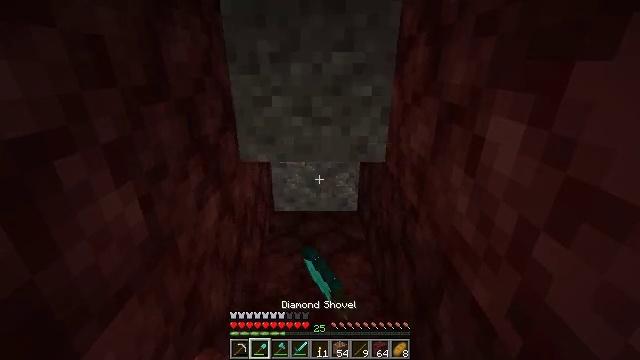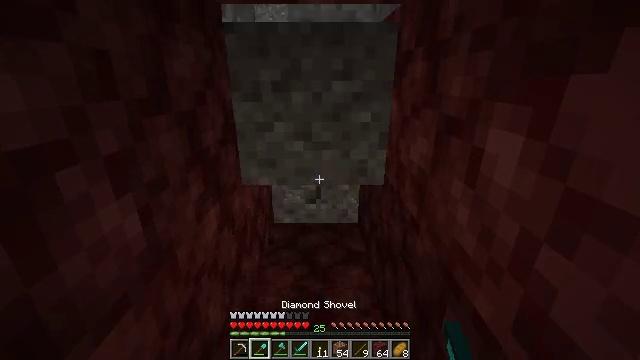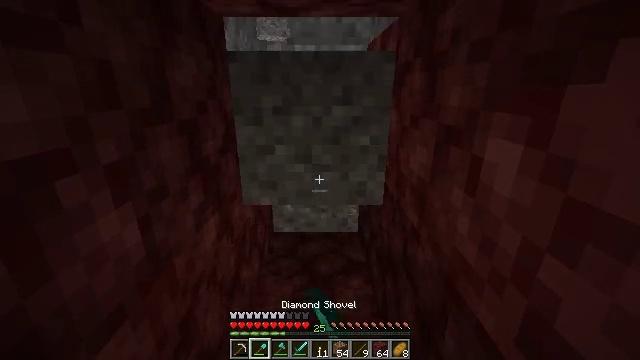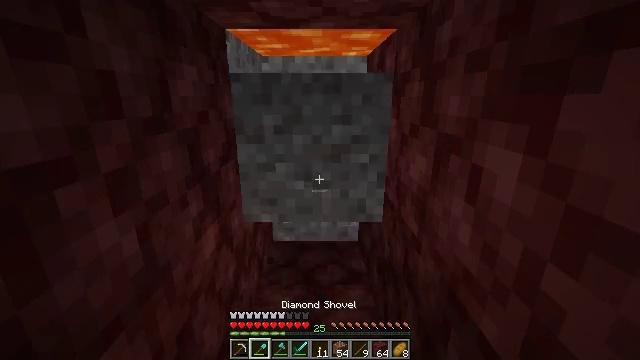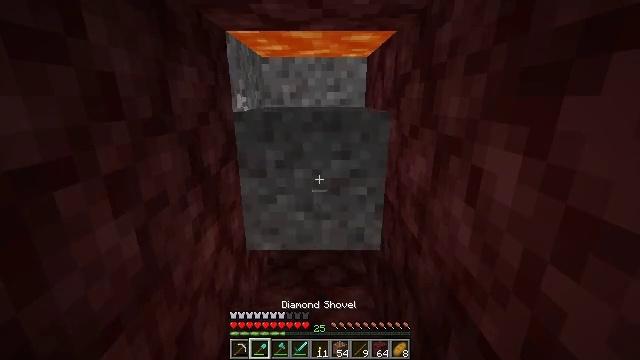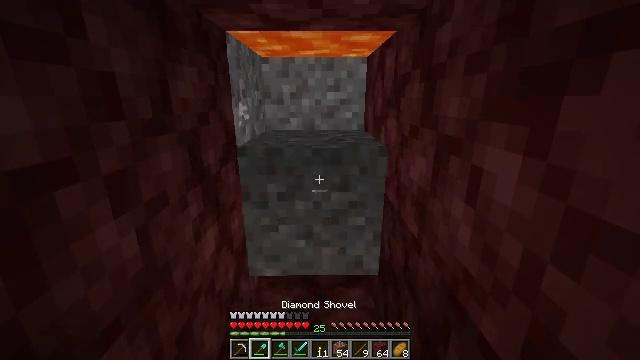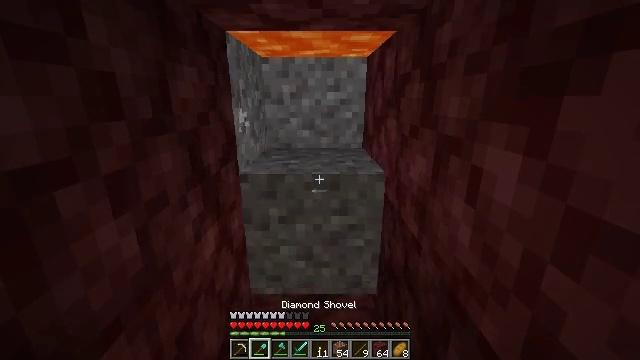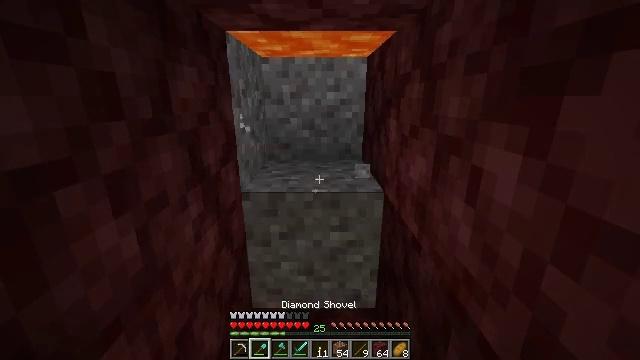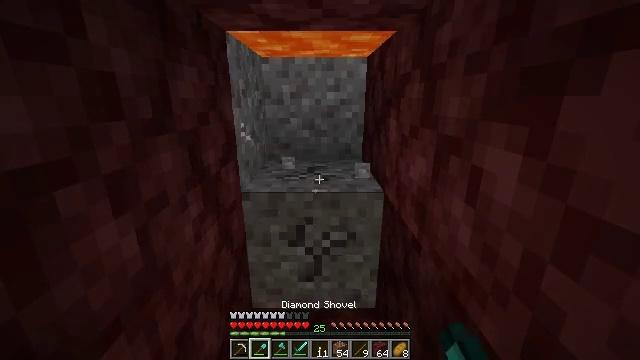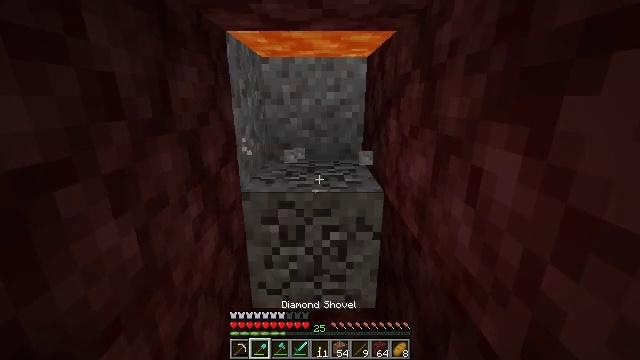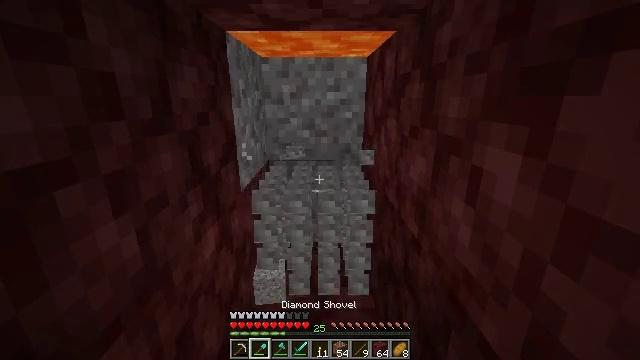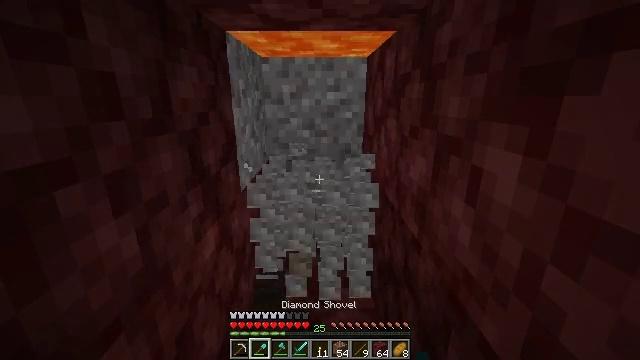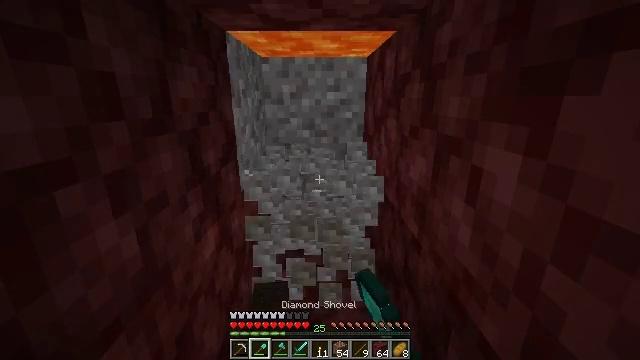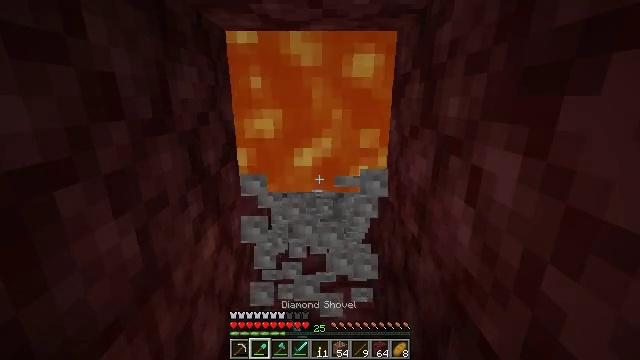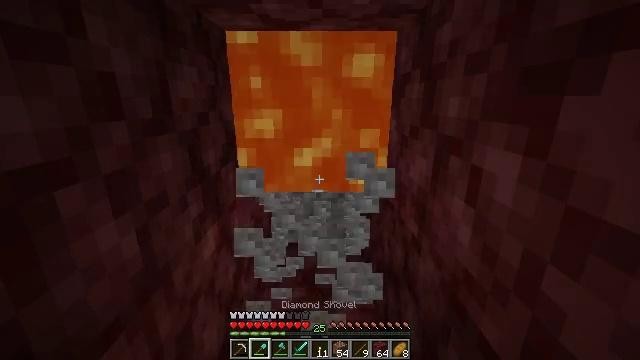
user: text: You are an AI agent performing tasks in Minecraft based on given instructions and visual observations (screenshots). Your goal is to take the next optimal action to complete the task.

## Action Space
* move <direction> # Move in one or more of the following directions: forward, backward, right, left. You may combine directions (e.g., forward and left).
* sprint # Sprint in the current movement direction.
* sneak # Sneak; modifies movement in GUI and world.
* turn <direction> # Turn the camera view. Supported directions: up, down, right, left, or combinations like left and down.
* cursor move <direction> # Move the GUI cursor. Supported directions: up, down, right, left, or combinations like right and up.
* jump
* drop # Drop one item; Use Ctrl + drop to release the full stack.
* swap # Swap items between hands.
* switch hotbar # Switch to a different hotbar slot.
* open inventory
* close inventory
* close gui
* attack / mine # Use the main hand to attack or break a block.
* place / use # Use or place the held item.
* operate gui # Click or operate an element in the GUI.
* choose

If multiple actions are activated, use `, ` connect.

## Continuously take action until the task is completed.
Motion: motion action
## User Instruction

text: Collect gravel for your inventory.
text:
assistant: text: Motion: turn up, attack / mine
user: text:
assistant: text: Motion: turn up, attack / mine
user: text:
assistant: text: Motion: turn up, attack / mine
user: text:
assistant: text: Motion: attack / mine
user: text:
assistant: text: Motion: attack / mine
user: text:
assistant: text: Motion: attack / mine
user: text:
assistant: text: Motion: attack / mine
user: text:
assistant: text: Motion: attack / mine
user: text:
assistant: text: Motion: attack / mine
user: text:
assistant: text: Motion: attack / mine
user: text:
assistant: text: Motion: attack / mine
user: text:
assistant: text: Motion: attack / mine
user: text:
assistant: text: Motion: attack / mine
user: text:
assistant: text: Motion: attack / mine
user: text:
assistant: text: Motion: attack / mine